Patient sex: M
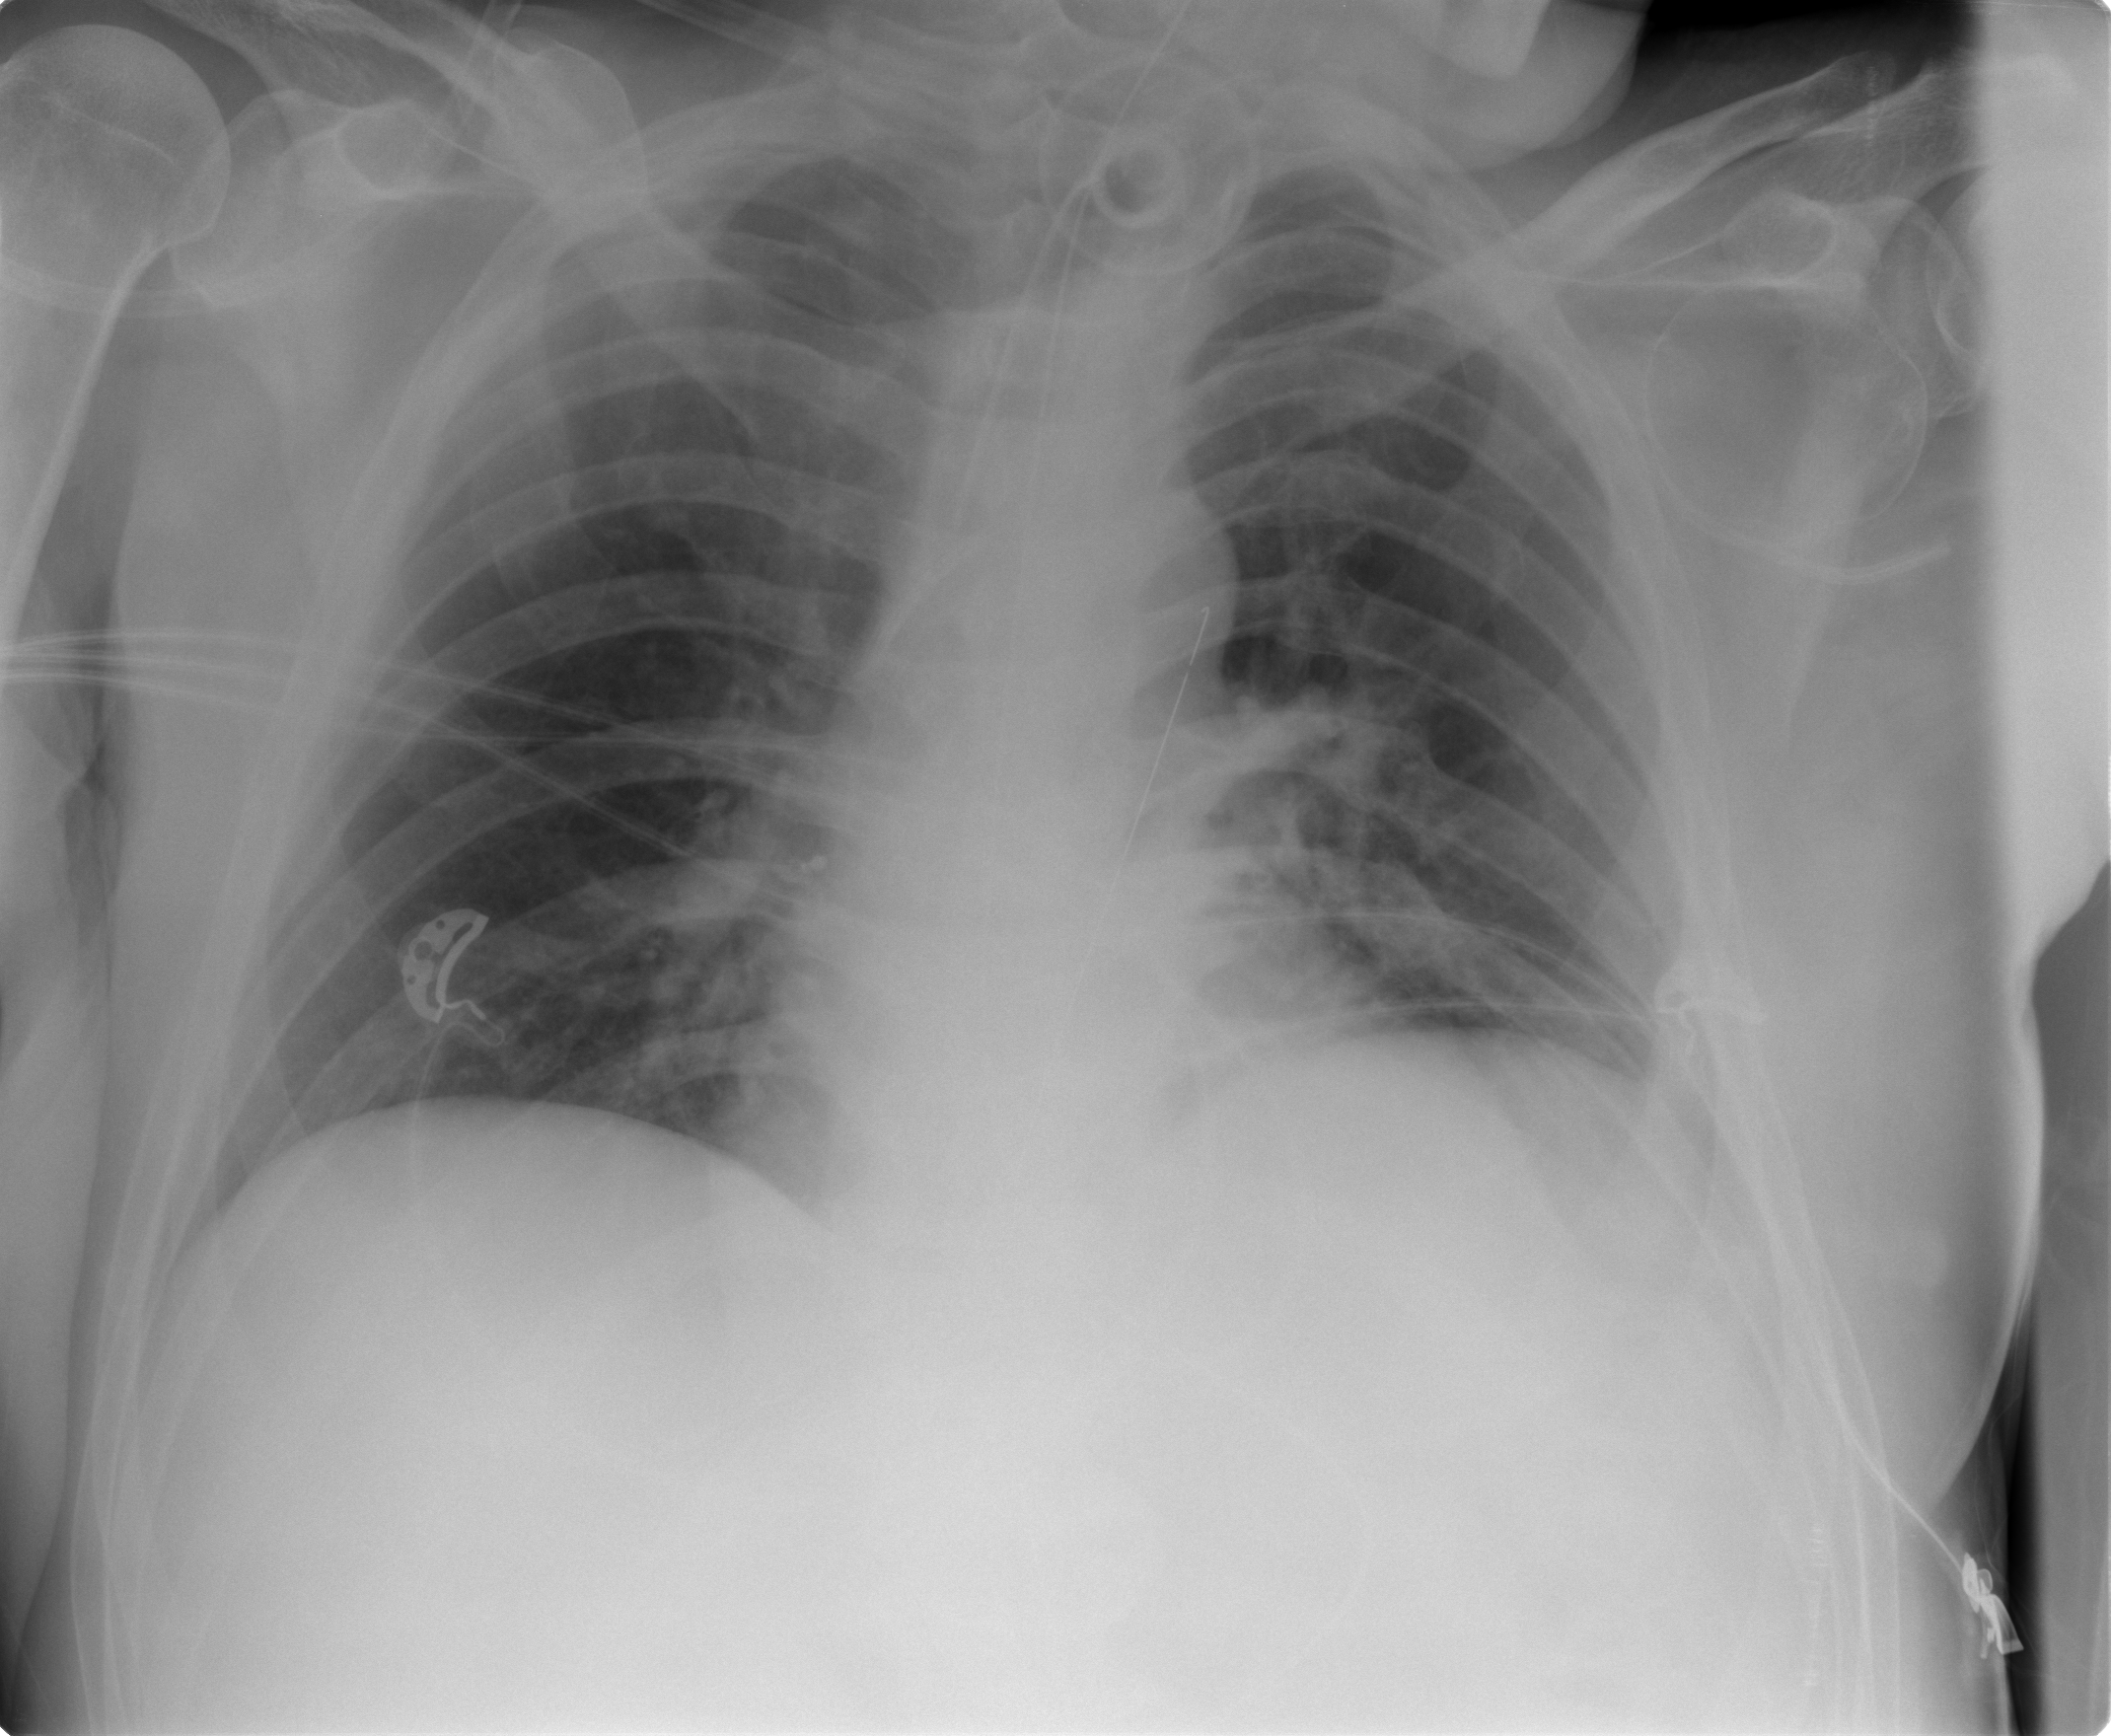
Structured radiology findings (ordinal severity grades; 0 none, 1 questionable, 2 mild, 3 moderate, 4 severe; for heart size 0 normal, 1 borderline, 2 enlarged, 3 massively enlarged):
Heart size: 0
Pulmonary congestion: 0
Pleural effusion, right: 0
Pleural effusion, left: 0
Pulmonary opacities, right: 0
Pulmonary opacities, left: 2
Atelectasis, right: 0
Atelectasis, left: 0